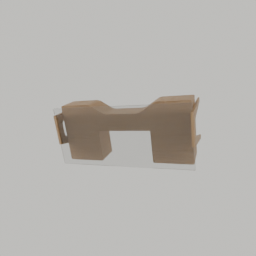
Label: furniture